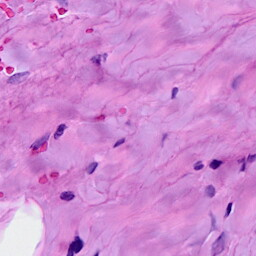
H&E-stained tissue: Breast